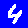
Digit: 4